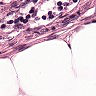
Metastatic tissue present: no